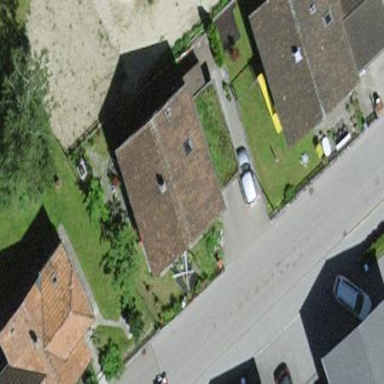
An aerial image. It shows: Detached building.